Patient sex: M
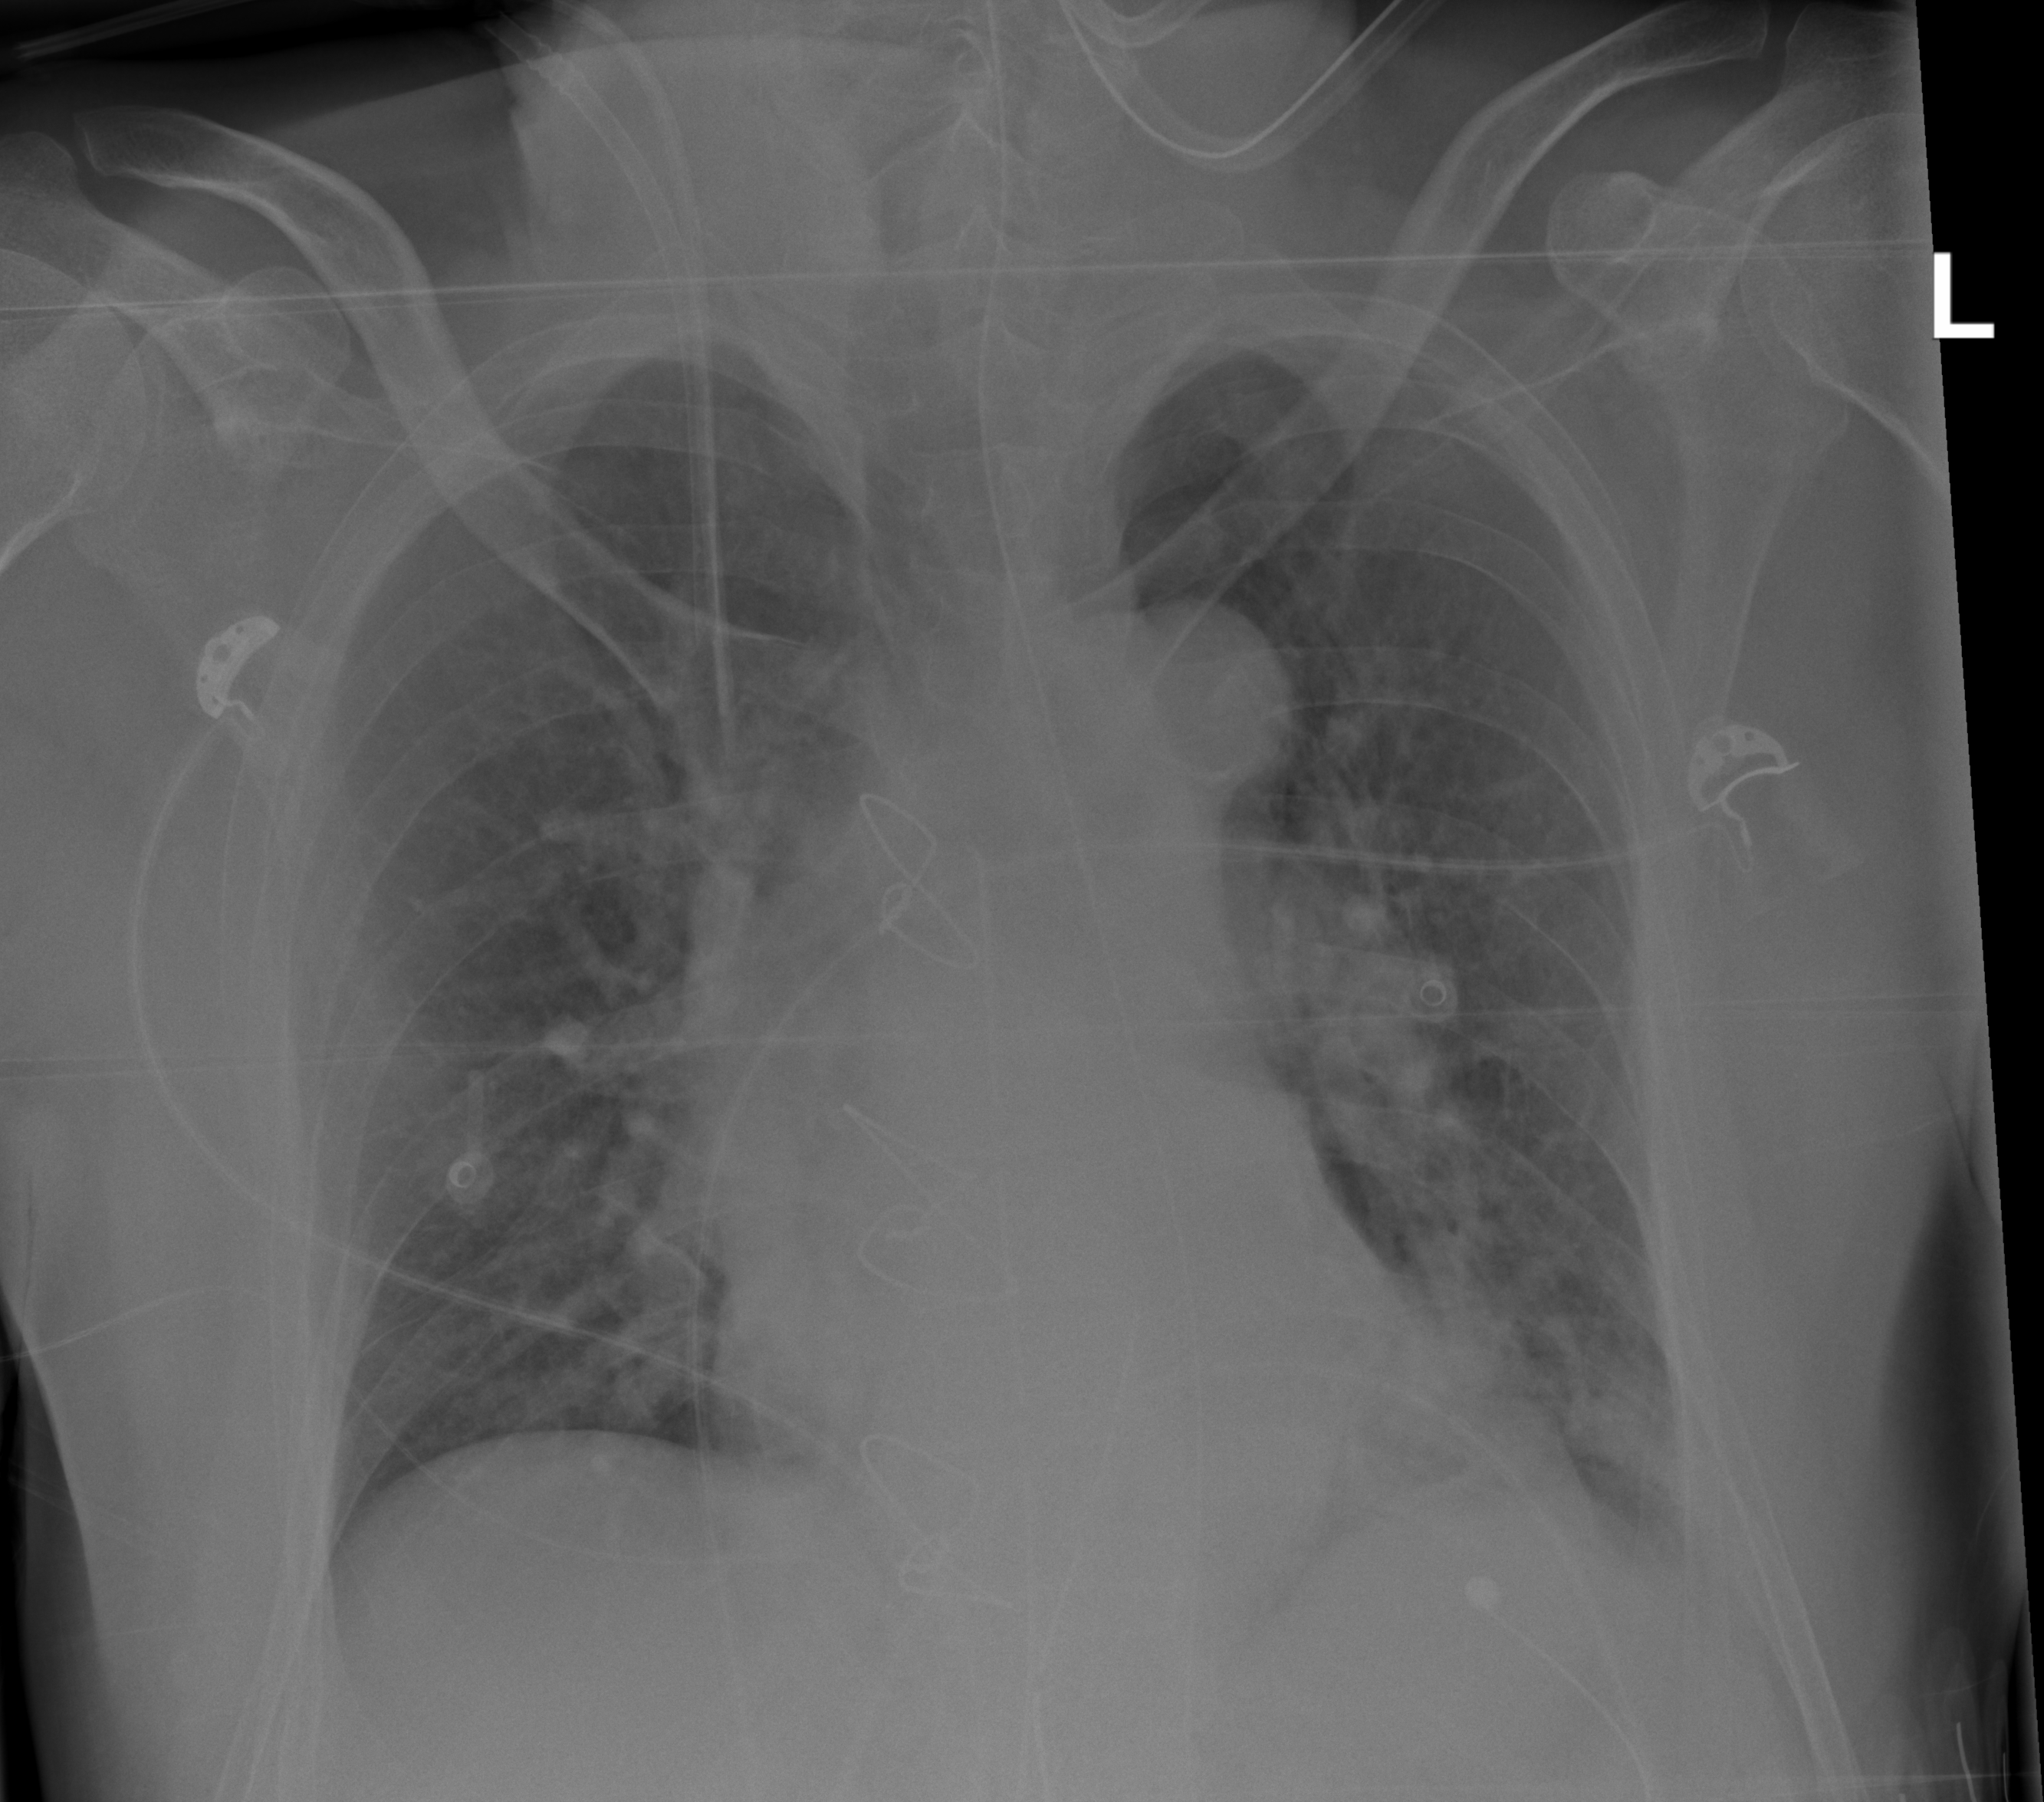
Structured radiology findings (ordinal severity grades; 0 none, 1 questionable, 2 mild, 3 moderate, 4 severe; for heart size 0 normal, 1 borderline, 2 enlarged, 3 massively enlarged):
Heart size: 2
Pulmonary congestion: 2
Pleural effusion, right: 1
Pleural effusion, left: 2
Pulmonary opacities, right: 2
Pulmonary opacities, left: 2
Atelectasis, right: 2
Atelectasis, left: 2